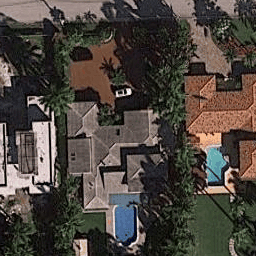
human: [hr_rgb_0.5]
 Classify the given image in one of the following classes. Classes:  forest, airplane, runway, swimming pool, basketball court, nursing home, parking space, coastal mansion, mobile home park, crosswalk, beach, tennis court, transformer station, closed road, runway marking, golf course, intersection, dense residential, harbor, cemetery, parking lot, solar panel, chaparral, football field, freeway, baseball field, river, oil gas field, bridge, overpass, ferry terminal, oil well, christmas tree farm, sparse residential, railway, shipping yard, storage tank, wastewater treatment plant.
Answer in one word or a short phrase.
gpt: coastal mansion